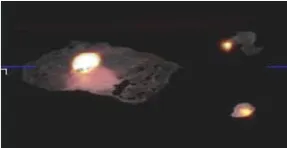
Cross sectional specimen fused PET/CT images of the melanoma metastases in the left thigh revealing three hypermetabolic foci (D).
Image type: radiology (pet)